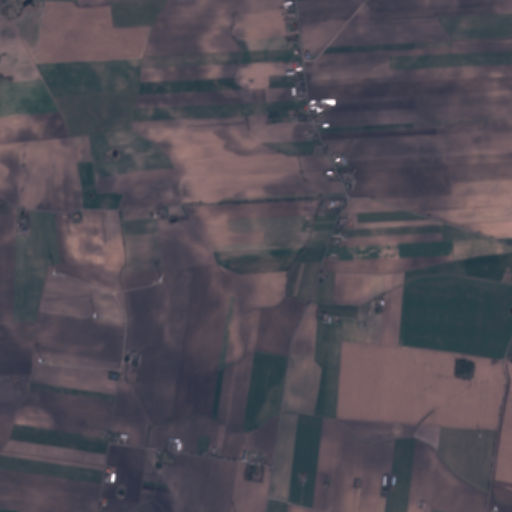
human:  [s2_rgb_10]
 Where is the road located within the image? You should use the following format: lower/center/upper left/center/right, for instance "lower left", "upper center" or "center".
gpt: There is no road in the image.